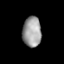
Tissue: lung
Cell type: Endothelial cells
Senescence score: 0.5614
Nuclear area (px): 551
Mean DAPI intensity: 156.71